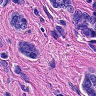
Metastatic tissue present: yes